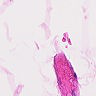
Metastatic tissue present: no